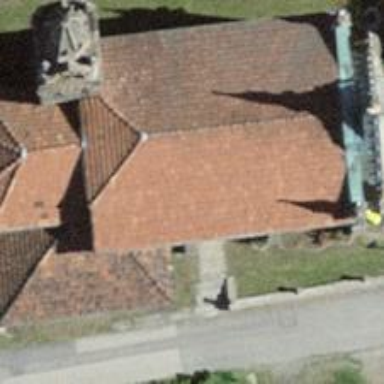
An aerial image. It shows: Beautiful church building.